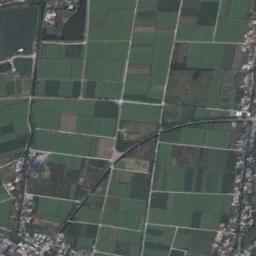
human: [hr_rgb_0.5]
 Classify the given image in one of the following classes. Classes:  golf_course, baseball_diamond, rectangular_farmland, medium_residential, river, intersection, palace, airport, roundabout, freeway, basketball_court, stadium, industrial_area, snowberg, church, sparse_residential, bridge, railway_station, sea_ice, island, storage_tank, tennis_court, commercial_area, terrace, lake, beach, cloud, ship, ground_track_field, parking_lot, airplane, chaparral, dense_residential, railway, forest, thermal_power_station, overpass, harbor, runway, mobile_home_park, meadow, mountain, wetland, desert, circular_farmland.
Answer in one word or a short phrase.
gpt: rectangular_farmland